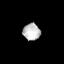
Tissue: prostate
Cell type: Epithelial cells
Senescence score: 0.1927
Nuclear area (px): 279
Mean DAPI intensity: 192.771